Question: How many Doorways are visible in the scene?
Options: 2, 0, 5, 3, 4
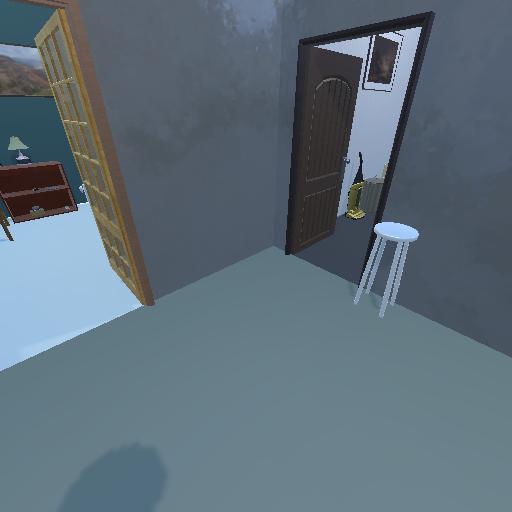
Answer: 2